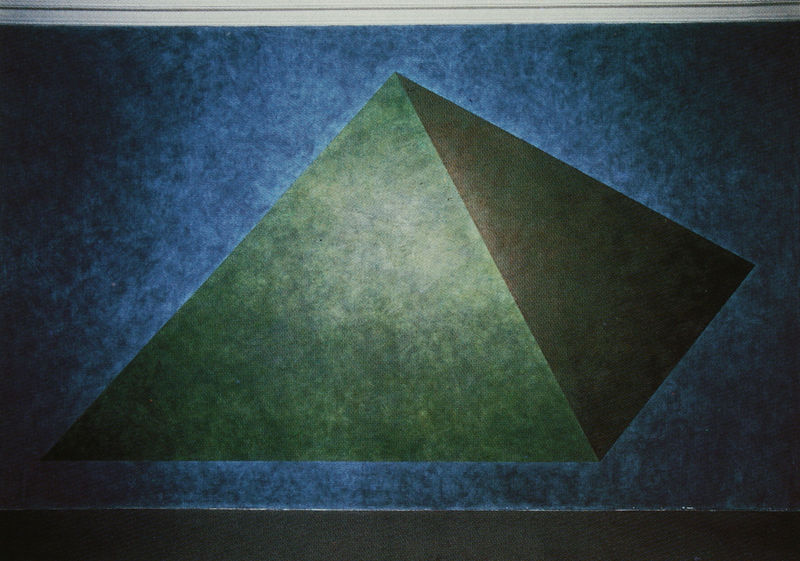
Titel: Installation Castello di Rivoli, Turin - Pyramid
Künstler: Sol Lewitt
Schlagwörter: blau, schatten, weiß, dreieck, gelb, grün, braun, grau, lampe, licht, raum, schwarz, malerei, wand, spitze, felder, spiegelung, boden, gold, decke, ecke, abstrakt, farben, formen, duktus, glanz, wandmalerei, streifen, punkte, kante, form, ausstellung, geometrisch, seiten, farbfelder, pyramide, farbverlauf, sol, wandbild, dreiecke, geometrie, lewitt, installation, sol lewitt, sreieck